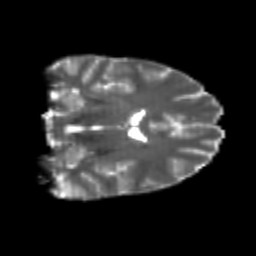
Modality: T2w
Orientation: coronal
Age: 22
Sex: female
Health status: healthy
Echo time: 0.074 s